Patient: sex M, age 59
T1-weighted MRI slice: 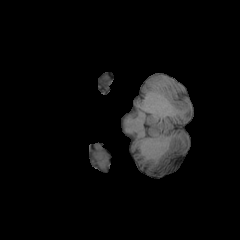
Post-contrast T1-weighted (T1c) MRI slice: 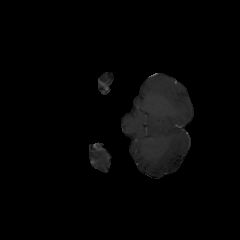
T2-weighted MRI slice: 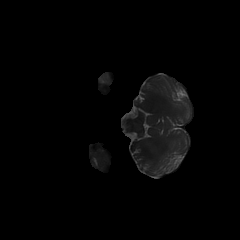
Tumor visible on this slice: no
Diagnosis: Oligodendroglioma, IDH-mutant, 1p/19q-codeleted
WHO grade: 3